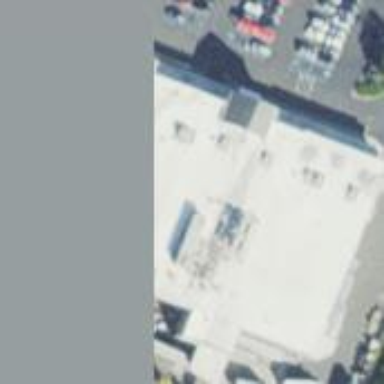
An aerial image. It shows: Retail building housing supermarket.